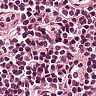
Metastatic tissue present: no